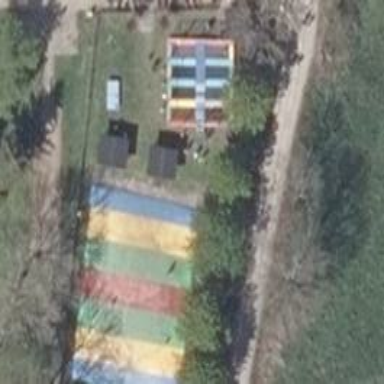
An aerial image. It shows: Playground area for leisure land.